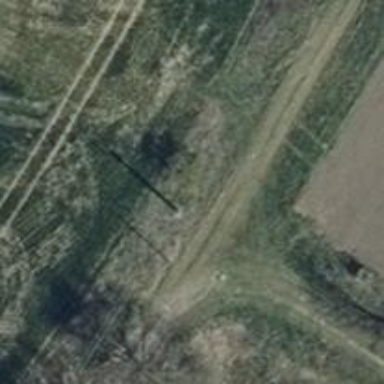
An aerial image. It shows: Track with grade 4 tracktype.